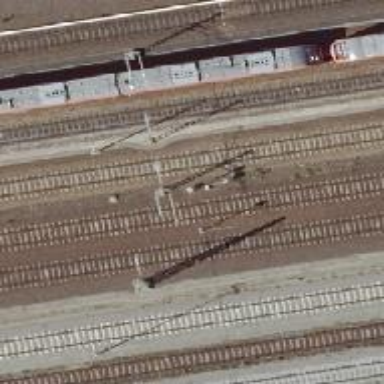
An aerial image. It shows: Railway signal.